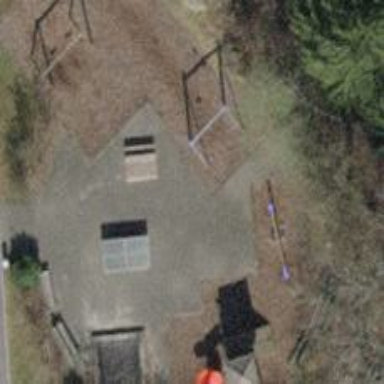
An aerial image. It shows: Picnic table located in leisure land area.